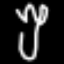
Label: fork